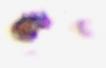
Label: Detritus